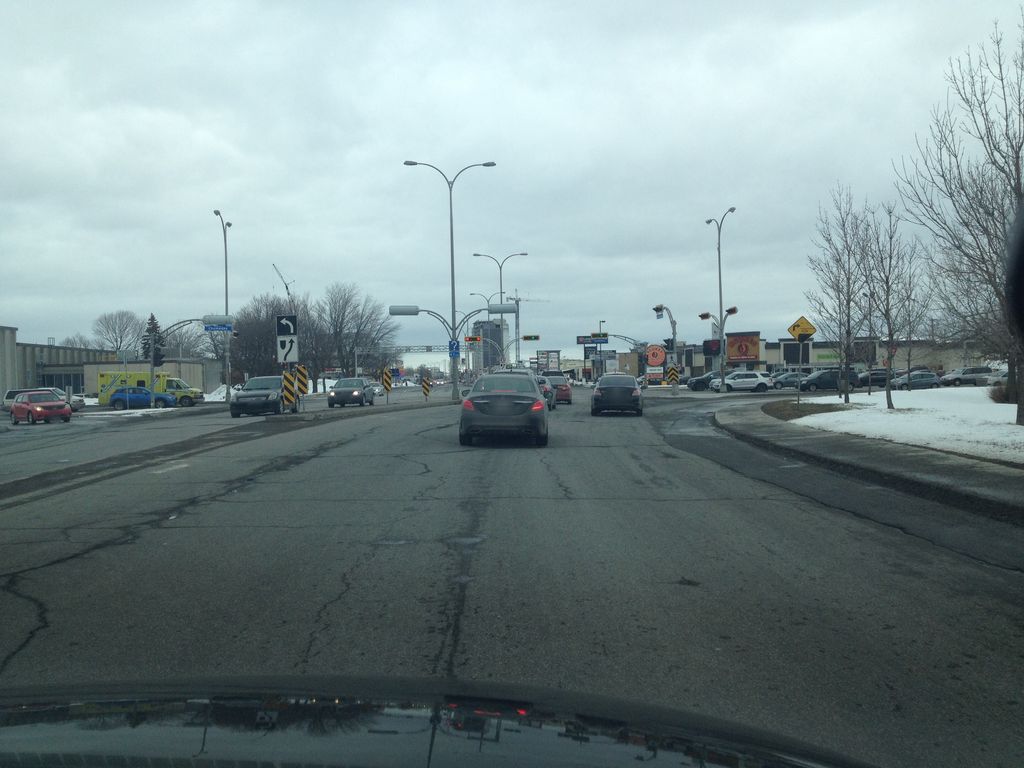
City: montreal